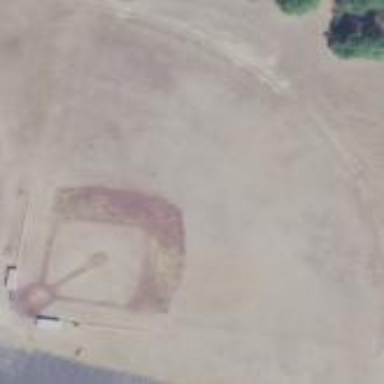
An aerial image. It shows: Softball pitch designated for baseball sports.